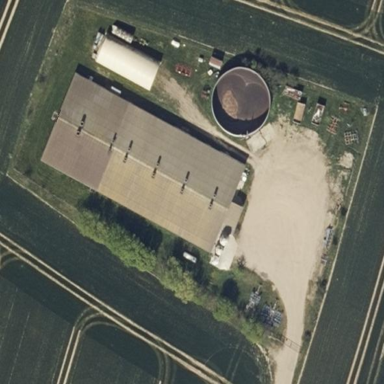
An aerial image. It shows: Farmyard area.